Question: I have generated xxxModel.Context and xxxModel template (in Models) from an using EF 4.1 on ASP.Net MVC 4 application. After that when I build the project it gives the error for all the Model classes (POCO) saying "The type already contains a definition for ". Where am I going wrong?

Thanks for help.
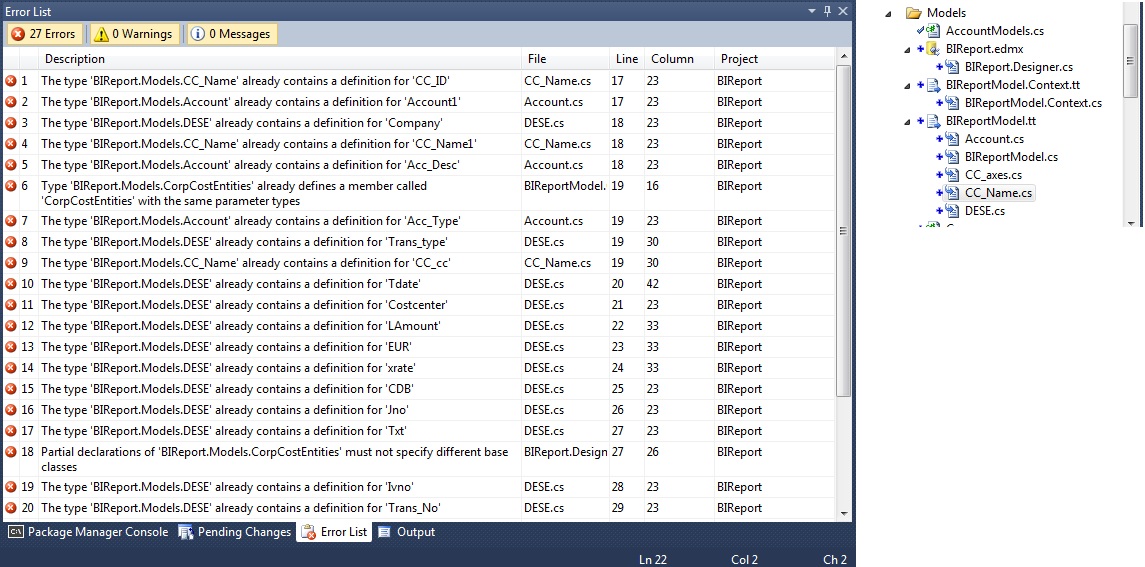
Answer: Clearly the file 'DESE.cs' (and others) already contains identically named classes with properties - which are clashing with the types generated by EF. 'CC_Names.cs', for example, is being output by a text template - so I'm assuming you've got more than one code-generation strategy going on here from the same database.
And then you also have issues where you've re-declared the partial class 'CorpCostEntities' again in another file with a different base to the one set by the EF code generator.
I think you might need to decide whether you want to use edmx code generation or the text-templating approach and stick to it :)